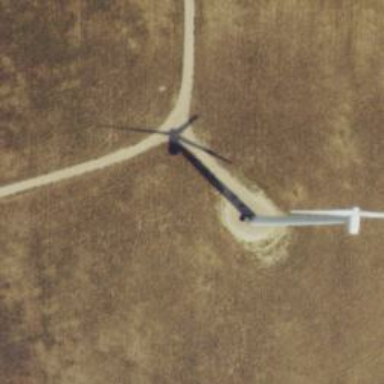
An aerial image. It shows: Wind turbine generating power.